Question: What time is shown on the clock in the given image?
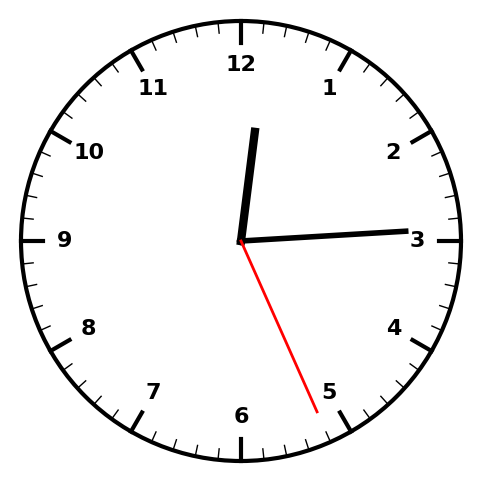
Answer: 12:14:26